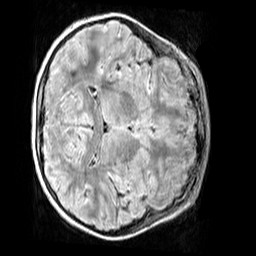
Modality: FLAIR
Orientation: axial
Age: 13
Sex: female
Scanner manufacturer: siemens
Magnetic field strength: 3 T
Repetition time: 5 s
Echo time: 0.388 s